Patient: sex M, age 81
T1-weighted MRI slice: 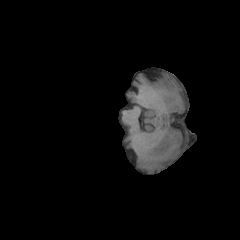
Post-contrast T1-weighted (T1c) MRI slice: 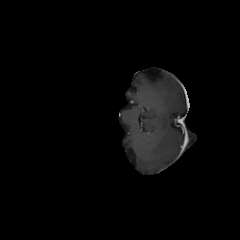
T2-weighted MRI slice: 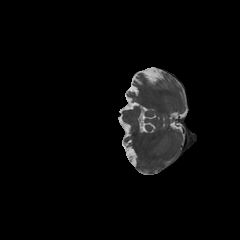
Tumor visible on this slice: no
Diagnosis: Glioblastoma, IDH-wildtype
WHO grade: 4